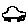
Label: car